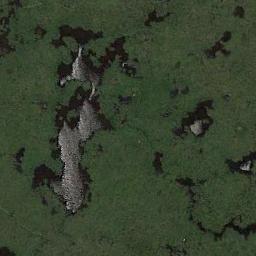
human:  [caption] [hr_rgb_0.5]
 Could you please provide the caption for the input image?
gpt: Many waters of different sizes are surrounded by wetlands .

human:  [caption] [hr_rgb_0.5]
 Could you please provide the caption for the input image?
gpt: Half of the area in this wetland is bare land .

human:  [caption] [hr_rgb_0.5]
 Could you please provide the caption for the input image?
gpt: The surface of the lake in a wetland is covered with a large dense dark green and light green mixed plants .

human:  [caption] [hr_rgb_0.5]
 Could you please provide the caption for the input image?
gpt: The wetland consists of green plants and water .

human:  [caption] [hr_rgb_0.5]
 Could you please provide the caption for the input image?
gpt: There are many green areas and some water areas on the wetland .